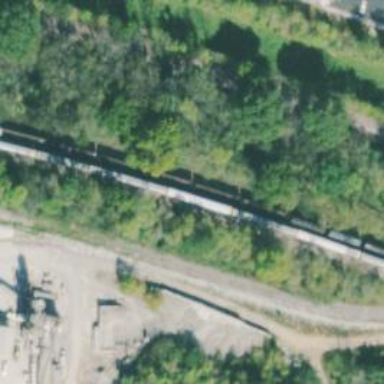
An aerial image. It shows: Railway track.